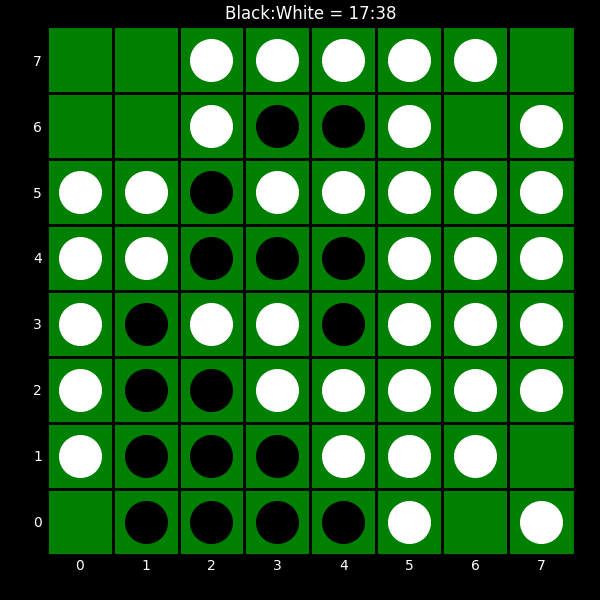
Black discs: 17
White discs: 38